Question: i'd like to add these fields in the lightbox in ''DHTMLX' library ( note ( textarea), status(Listbox), type(listbox))

in which javascript file i have to add these fields?
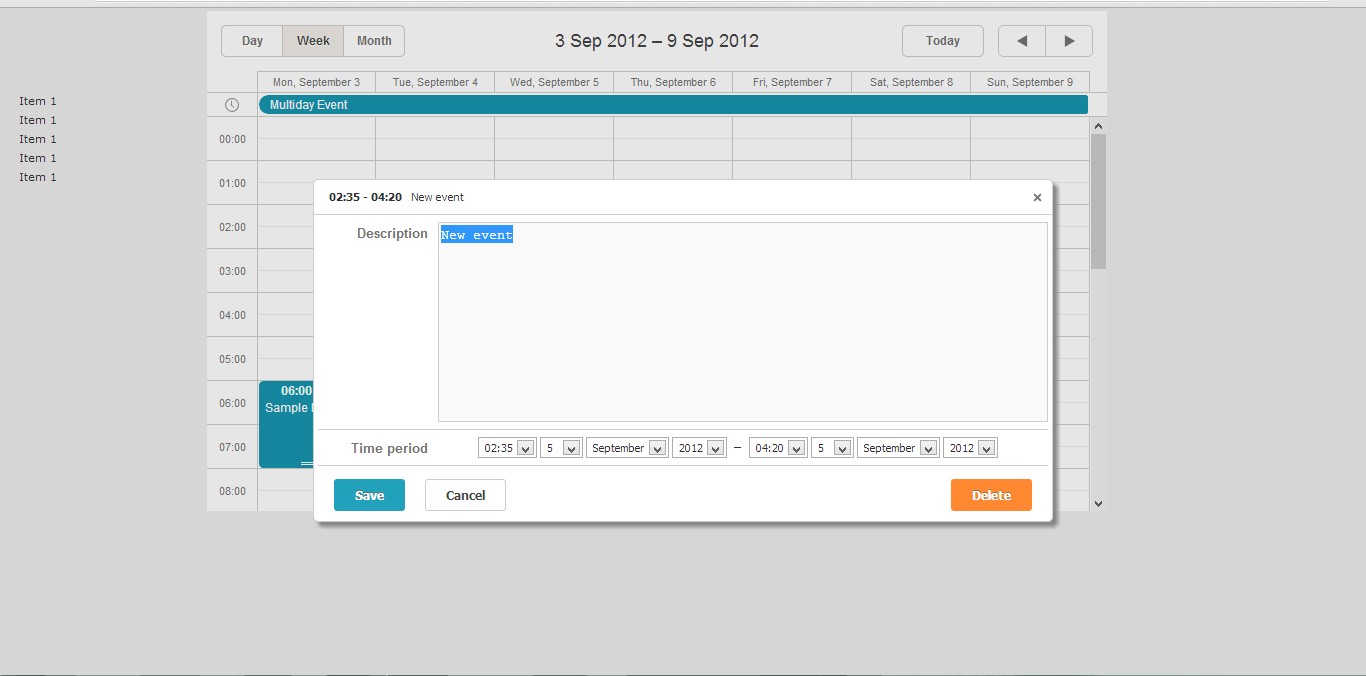
Answer: If you use dhtmlxScheduler for .NET(which comes with DHTMLX.dll), controls must be added with c#, not javascript.
There is several classes for lightbox controls, and they can be used pretty easy
'''
var scheduler = new DHXScheduler(this);
var select = new LightboxSelect("type", "Type");
select.AddOptions(new List<object>{
new { key = 1, label = "Job" },
new { key = 2, label = "Family" },
new { key = 3, label = "Other" }
});
scheduler.Lightbox.Add(select);
'''
Here is overall docs <URL>
If you have the trial package of the scheduler, check Samplese/Scheduler.MVC3/Controllers/AddRangeController.cs , there is an example of usage.
If you useing client-side component, here is related doc
<URL>
Modifying the source files is not recomended, since it will cause troubles with updating to newer version of the component.
FYI, i work for DHTMLX